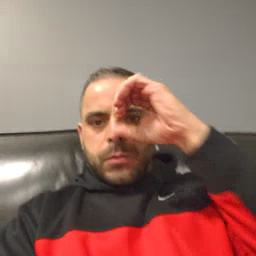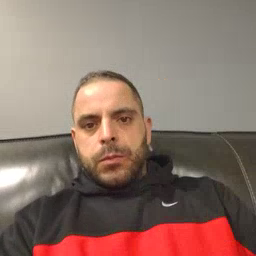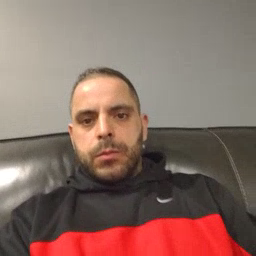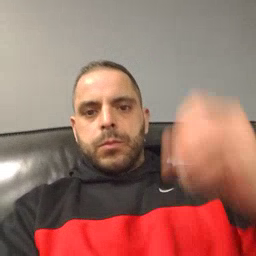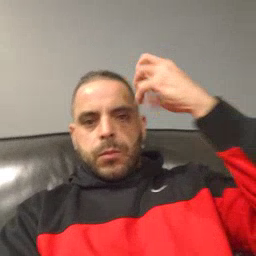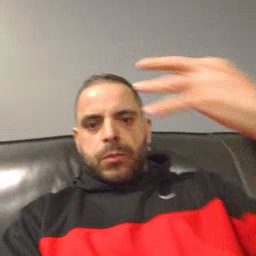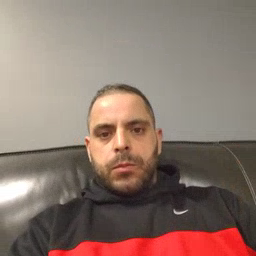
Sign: shower